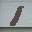
Label: 1